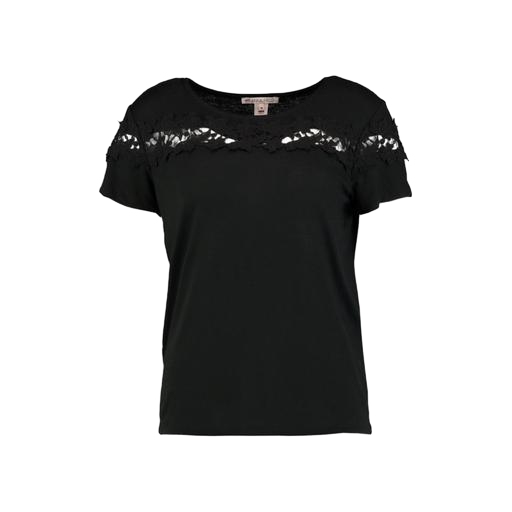
lace-yoke t-shirt, black lace-yoke jersey t-shirt, black lace-yoke jersey tee, white background